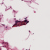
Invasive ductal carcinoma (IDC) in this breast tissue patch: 0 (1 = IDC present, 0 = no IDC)